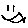
Label: smiley face